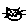
Label: cat